Field crop: maize
Growth stage: 2
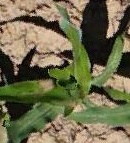
Species: maize